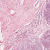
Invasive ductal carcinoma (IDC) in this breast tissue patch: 0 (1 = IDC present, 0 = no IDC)